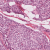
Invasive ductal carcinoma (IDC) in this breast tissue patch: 1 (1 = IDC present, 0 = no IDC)